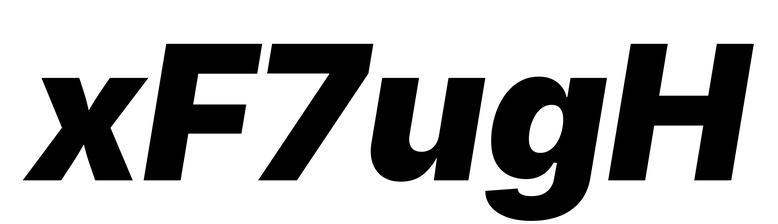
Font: Inter-Italic_Black_Italic